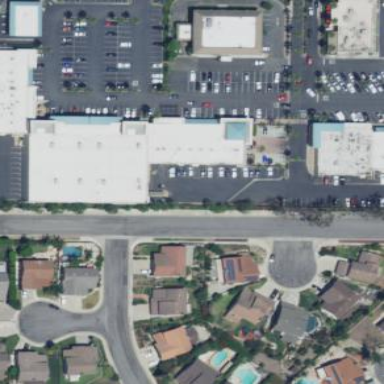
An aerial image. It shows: Retail building.